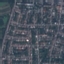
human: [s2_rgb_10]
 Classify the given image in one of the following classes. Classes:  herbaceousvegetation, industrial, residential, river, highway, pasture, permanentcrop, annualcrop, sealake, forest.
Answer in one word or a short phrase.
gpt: Residential